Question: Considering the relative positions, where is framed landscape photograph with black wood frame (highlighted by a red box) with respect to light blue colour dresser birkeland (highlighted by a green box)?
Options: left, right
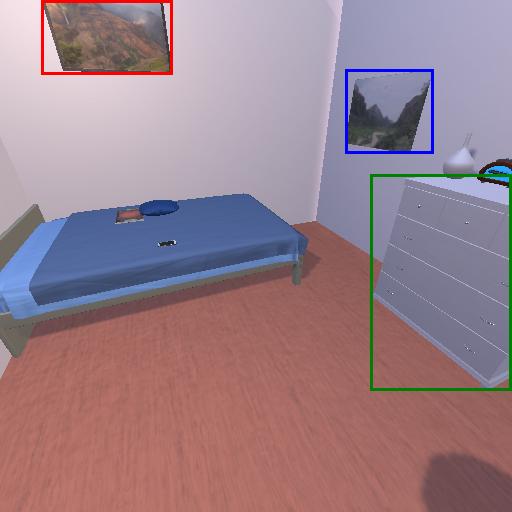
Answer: left